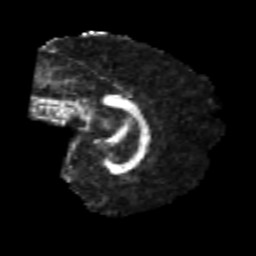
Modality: FA
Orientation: sagittal
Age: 23
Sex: male
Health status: healthy
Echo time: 0.074 s